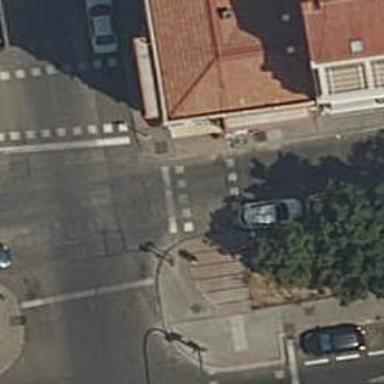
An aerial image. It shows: Zebra crossing with traffic signals.